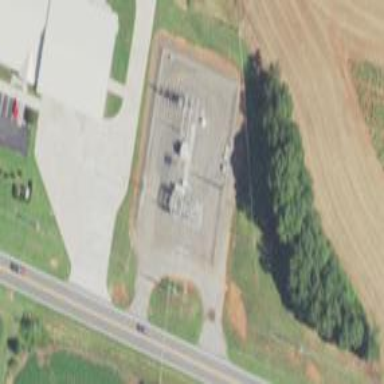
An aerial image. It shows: There is distribution substation enclosed by fence.